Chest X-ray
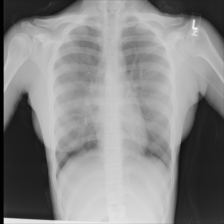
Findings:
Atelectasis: negative
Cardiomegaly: negative
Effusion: negative
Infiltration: negative
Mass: positive
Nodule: negative
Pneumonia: negative
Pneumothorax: negative
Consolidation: negative
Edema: negative
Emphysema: negative
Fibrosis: negative
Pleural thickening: negative
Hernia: negative